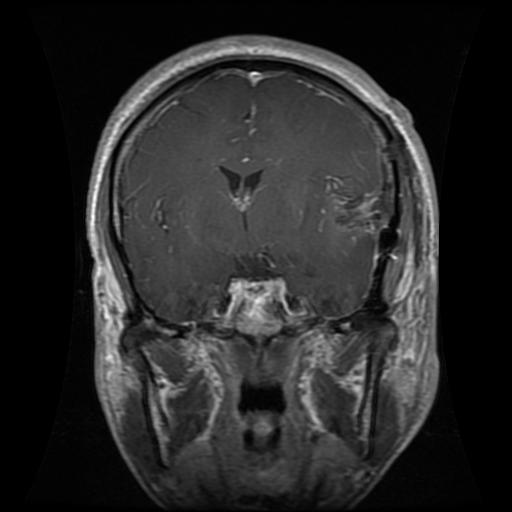
Label: glioma